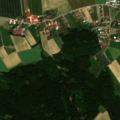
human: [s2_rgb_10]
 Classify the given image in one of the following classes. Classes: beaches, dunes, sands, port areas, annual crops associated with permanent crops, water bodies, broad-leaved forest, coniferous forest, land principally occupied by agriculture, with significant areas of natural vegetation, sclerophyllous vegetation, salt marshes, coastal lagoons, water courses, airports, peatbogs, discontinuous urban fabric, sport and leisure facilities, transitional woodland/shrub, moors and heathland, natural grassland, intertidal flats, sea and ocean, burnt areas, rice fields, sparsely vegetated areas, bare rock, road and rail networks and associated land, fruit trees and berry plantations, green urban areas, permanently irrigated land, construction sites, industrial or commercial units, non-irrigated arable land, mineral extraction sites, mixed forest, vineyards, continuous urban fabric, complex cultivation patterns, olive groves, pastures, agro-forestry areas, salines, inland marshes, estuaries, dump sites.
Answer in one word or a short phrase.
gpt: discontinuous urban fabric, non-irrigated arable land, mixed forest